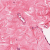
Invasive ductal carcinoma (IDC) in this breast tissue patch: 0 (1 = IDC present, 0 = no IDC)